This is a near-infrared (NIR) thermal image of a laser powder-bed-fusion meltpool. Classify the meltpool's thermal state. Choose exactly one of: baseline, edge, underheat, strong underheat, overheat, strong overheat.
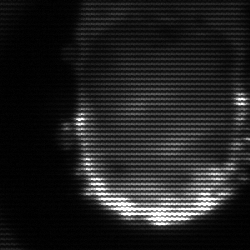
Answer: baseline